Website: lowes
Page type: order-returns
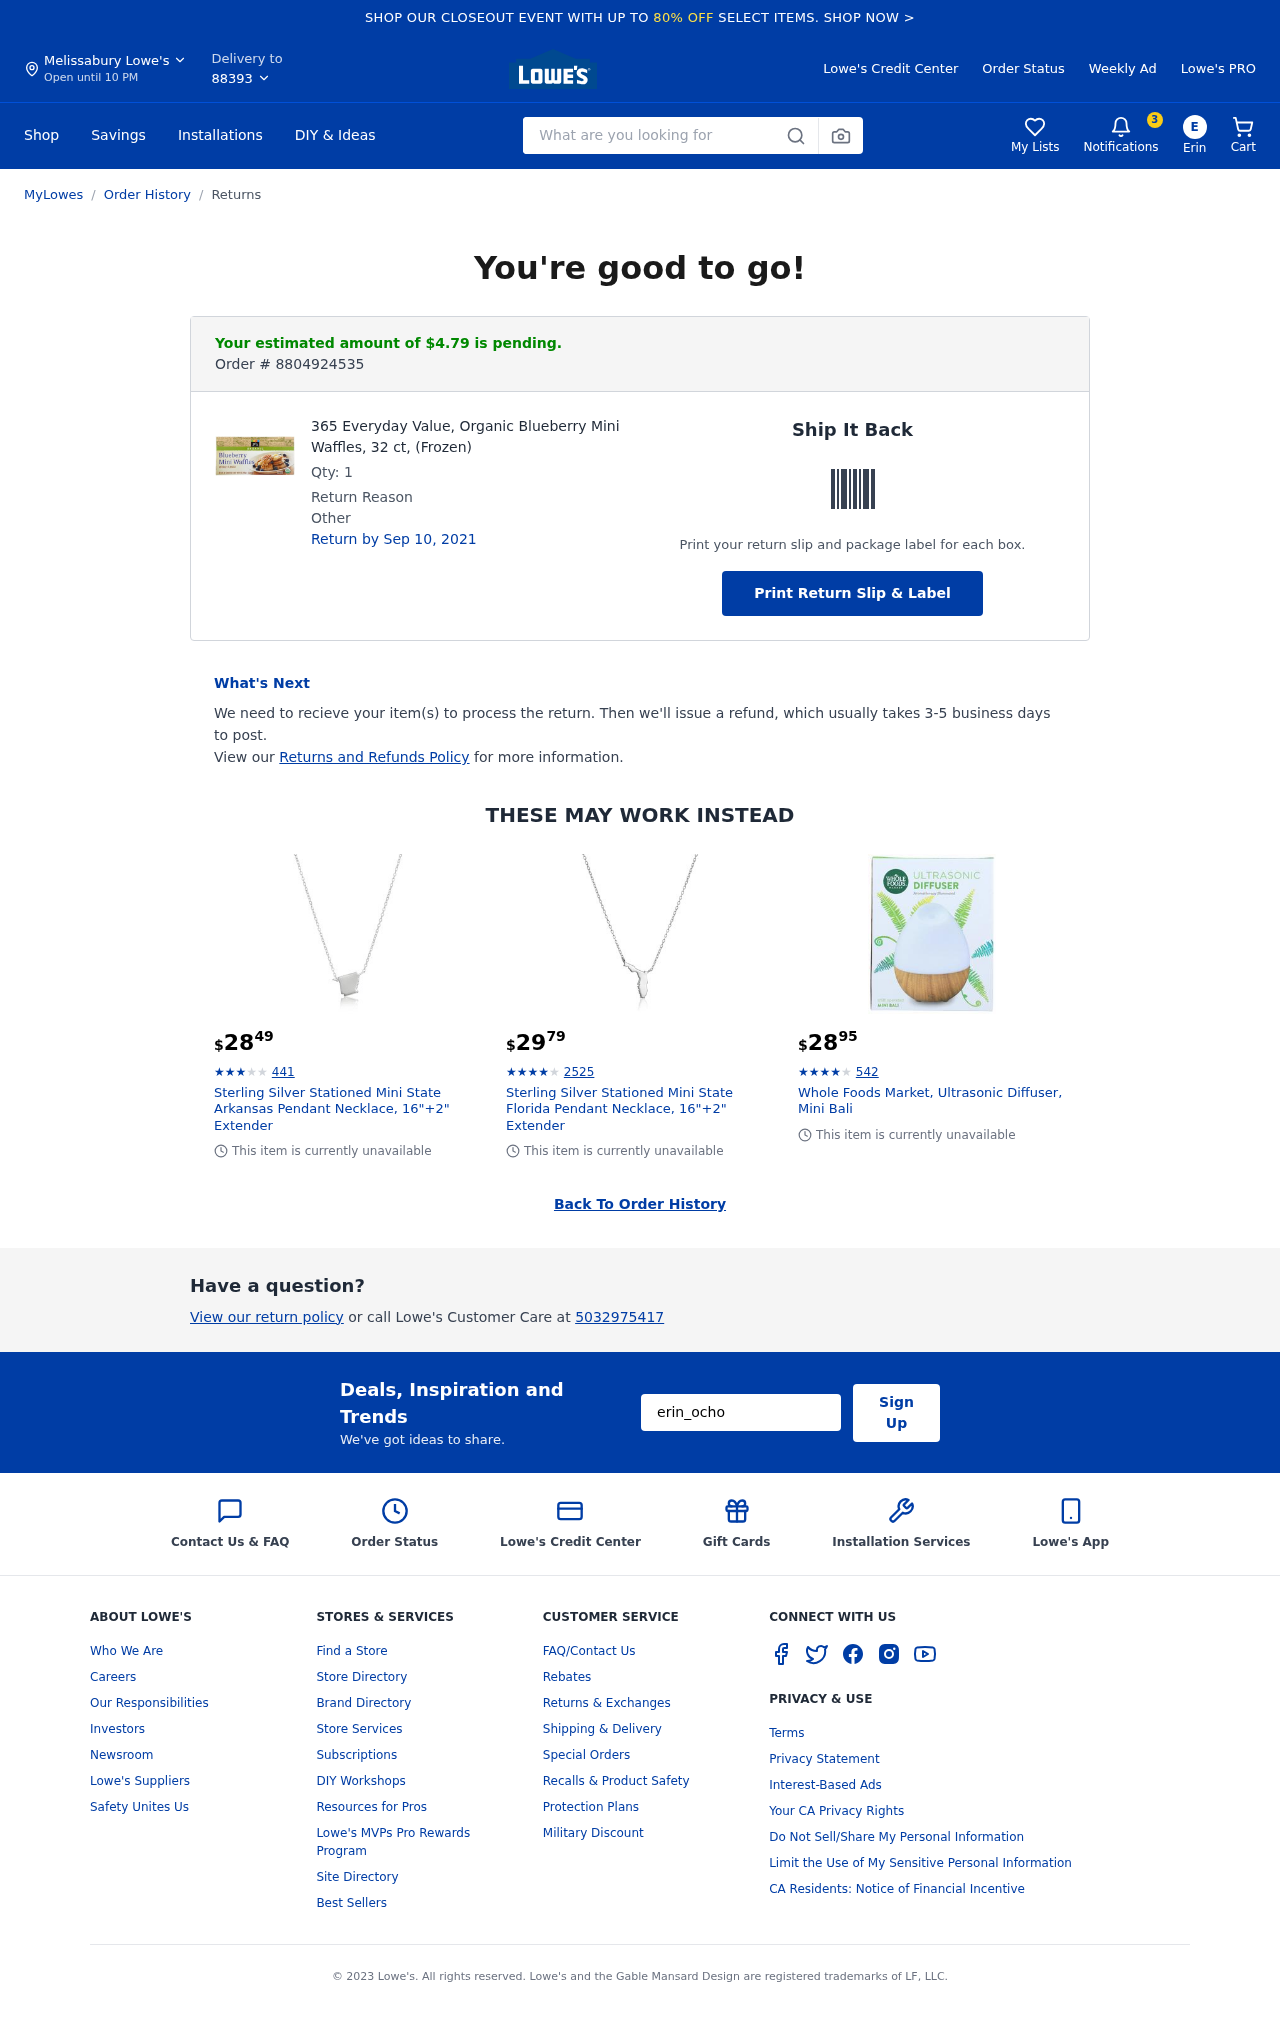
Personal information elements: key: PII_CITY
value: Melissabury
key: PII_EMAIL
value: erin_ochoa@yahoo.com
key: PII_FIRSTNAME
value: Erin
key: PII_PHONE
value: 5032975417
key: PII_POSTCODE
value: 88393
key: PII_FIRSTNAME_INITIAL
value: E
Product elements: key: PRODUCT1_NAME
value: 365 Everyday Value, Organic Blueberry Mini Waffles, 32 ct, (Frozen)
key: PRODUCT1_QUANTITY
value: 1
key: PRODUCT2_NAME
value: Sterling Silver Stationed Mini State Arkansas Pendant Necklace, 16"+2" Extender
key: PRODUCT2_NUM_RATINGS
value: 441
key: PRODUCT2_PRICE
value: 28.49
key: PRODUCT2_RATING
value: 3.6
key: PRODUCT3_NAME
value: Sterling Silver Stationed Mini State Florida Pendant Necklace, 16"+2" Extender
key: PRODUCT3_NUM_RATINGS
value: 2525
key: PRODUCT3_PRICE
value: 29.79
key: PRODUCT3_RATING
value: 4.2
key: PRODUCT4_NAME
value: Whole Foods Market, Ultrasonic Diffuser, Mini Bali
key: PRODUCT4_NUM_RATINGS
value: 542
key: PRODUCT4_PRICE
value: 28.95
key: PRODUCT4_RATING
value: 4
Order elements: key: ORDER_NUM_ITEMS
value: Cart
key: ORDER_TOTAL
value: Your estimated amount of $4.79 is pending.
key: ORDER_ID
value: Order # 8804924535
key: ORDER_RETURN_BY_DATE
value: Return by Sep 10, 2021
Search elements: key: HEADER_SEARCH
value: What are you looking for
Other elements: key: NOTIFICATION_COUNT
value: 3